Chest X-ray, AP view. Patient: 40 years old, sex M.
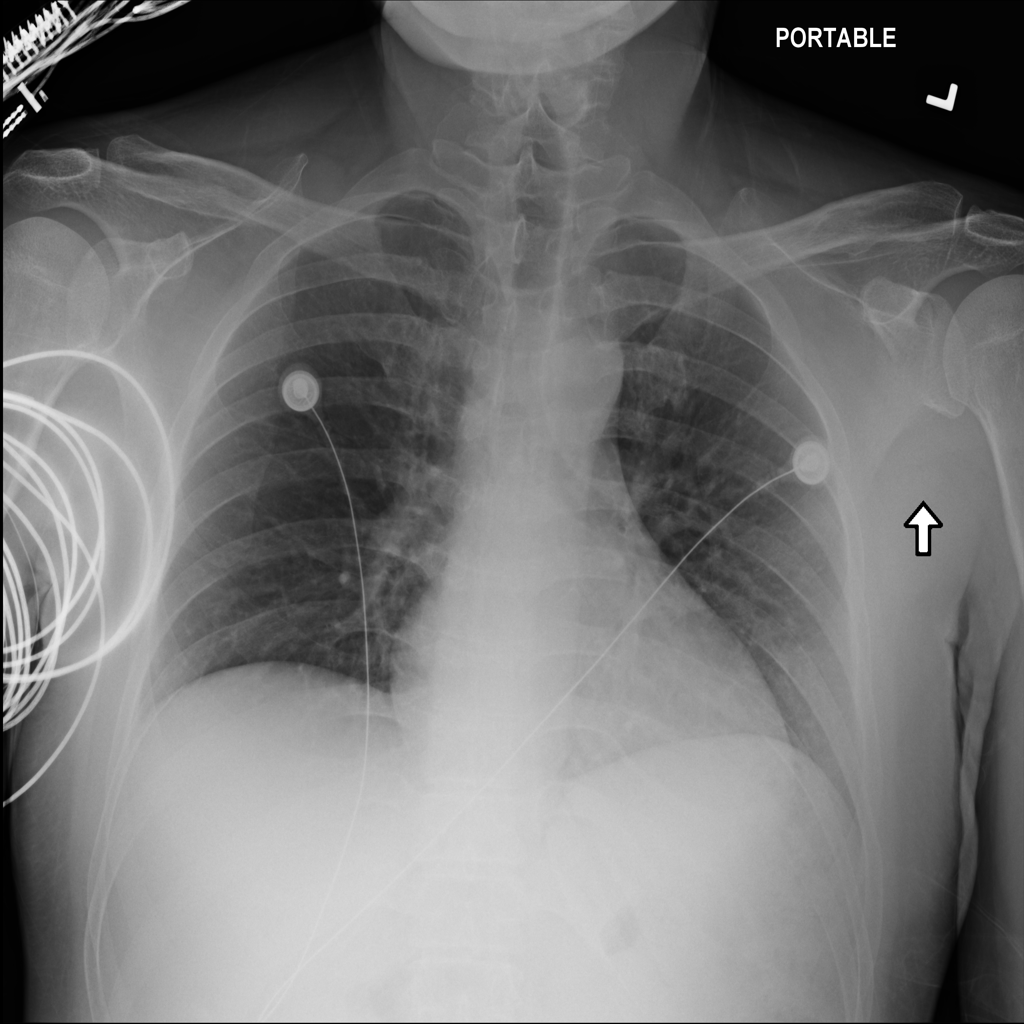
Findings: No Finding